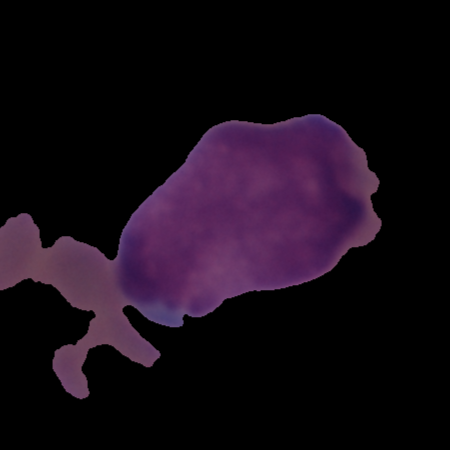
Label: healthy